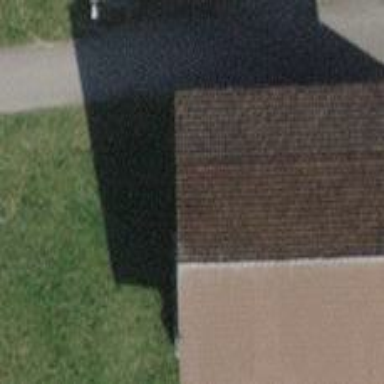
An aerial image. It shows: Shed building.